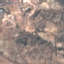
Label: PermanentCrop